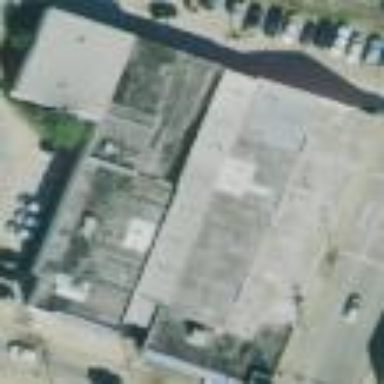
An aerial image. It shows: Building used as car repair shop.